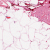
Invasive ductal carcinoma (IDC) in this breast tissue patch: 0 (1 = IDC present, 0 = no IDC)